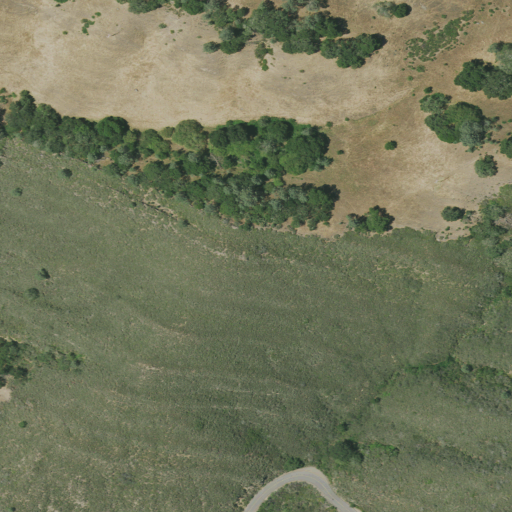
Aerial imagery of mountain in California named Artist Point containing shrub, mixed forest, grassland, open development, and low intensity development